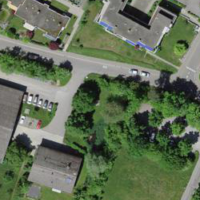
EUNIS habitat code: 54
Species observed at this site:
Ononis spinosa